Field crop: maize
Growth stage: 2
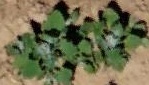
Species: chenopodium